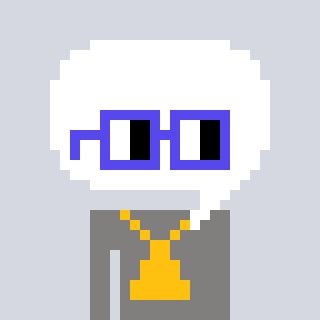
a pixel art character with square blue glasses, a speech bubble-shaped head and a bluegrey-colored body on a cool background